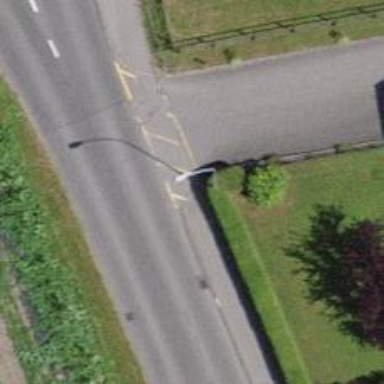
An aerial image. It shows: Kerb serving as barrier.